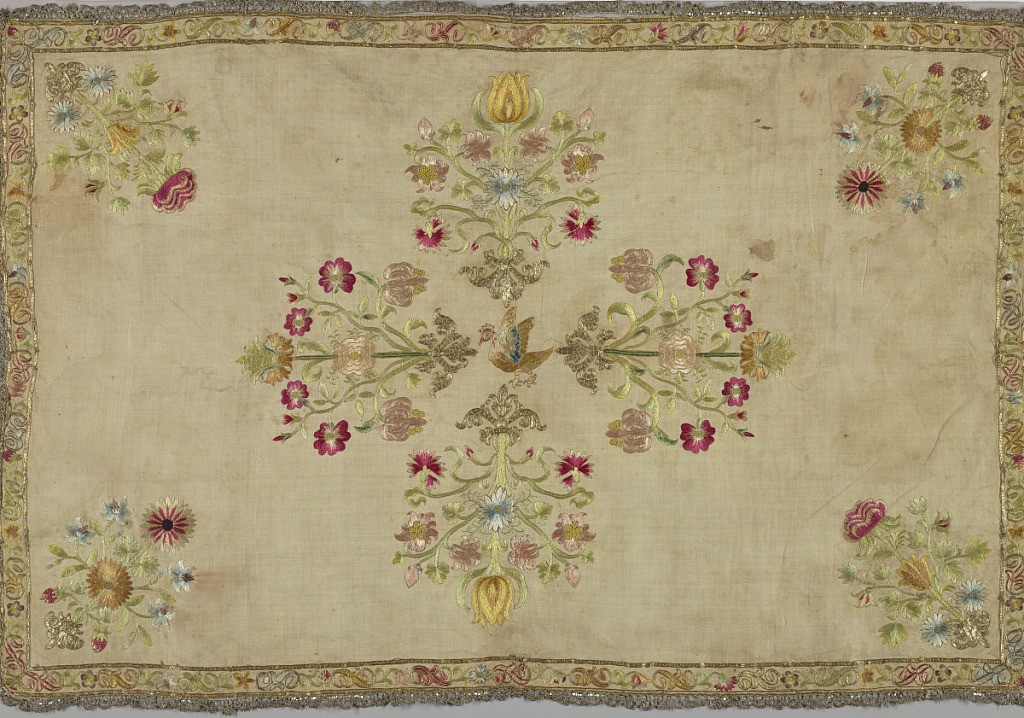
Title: Table cover
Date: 18th century
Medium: linen, silk, metallic thread (gold on silk core) Technique: satin, knot and couching stitch embroidery
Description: Oblong cover of cream-colored linen embroidred in colored silks and gold thread. Trimmed with a narrow silver lace edge. Corner designs of conventionalized flower sprays with rose or carnation as main flower. Center design of four similar flower sprays springing in cruciform arrangement from center, where a bird with spread wings and crest is seen in profile. If peacock, possibly a symbol of immortality. Border of conventionalized vine, small flowers and strawberries. Pattern arrangement and type of flowers suggest piece was made for liturgical use.